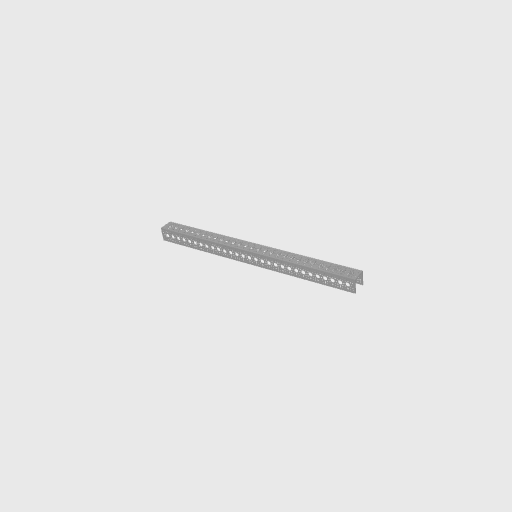
Part: UChannel29H